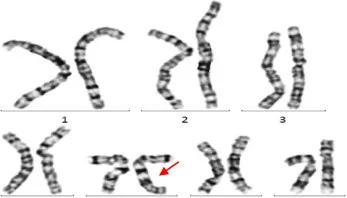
GTG banded karyotype of the proband's father. The karyotype of the father indicated an abnormal karyotype [46,XY, t(7;18) (q3?6; p11.2)].
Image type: radiology (ct)